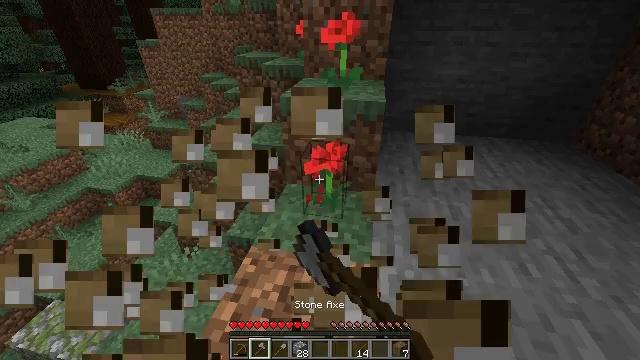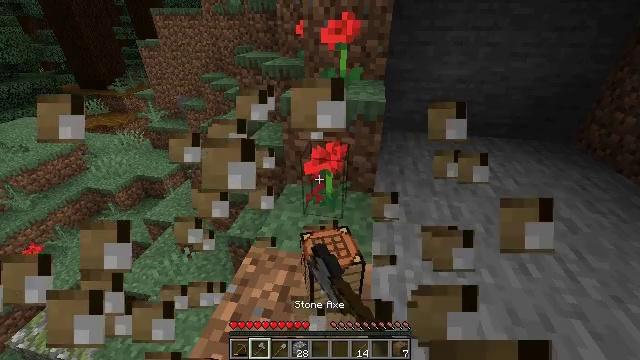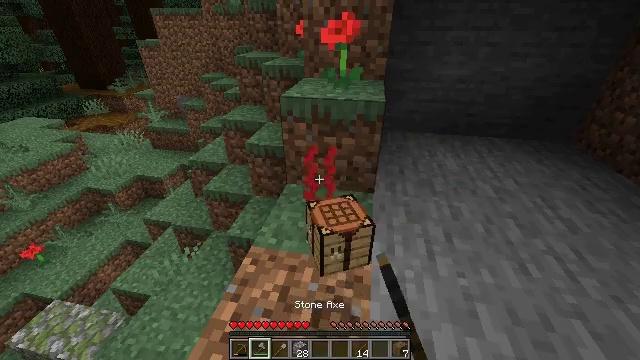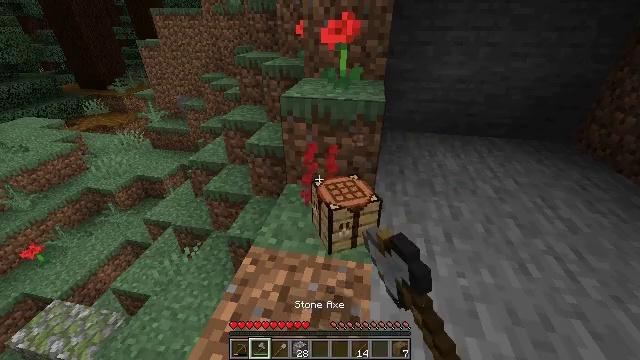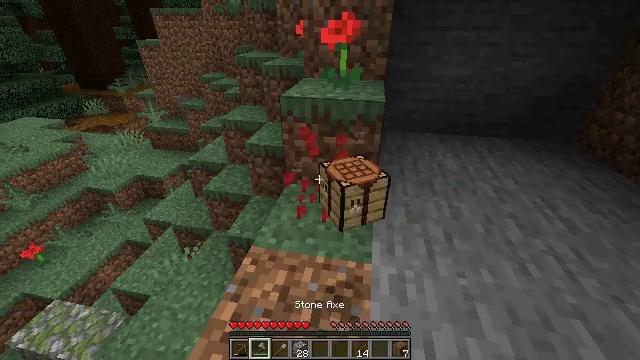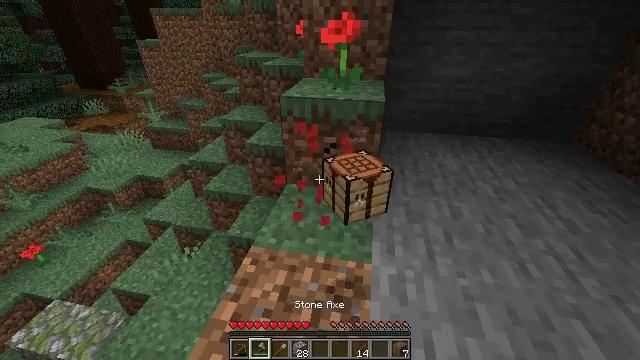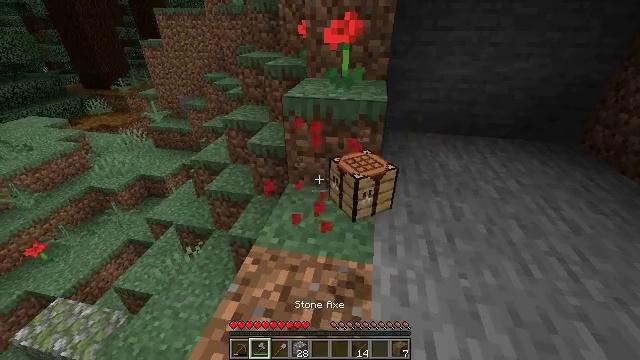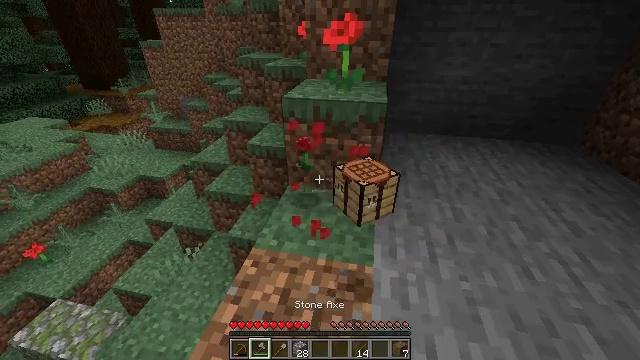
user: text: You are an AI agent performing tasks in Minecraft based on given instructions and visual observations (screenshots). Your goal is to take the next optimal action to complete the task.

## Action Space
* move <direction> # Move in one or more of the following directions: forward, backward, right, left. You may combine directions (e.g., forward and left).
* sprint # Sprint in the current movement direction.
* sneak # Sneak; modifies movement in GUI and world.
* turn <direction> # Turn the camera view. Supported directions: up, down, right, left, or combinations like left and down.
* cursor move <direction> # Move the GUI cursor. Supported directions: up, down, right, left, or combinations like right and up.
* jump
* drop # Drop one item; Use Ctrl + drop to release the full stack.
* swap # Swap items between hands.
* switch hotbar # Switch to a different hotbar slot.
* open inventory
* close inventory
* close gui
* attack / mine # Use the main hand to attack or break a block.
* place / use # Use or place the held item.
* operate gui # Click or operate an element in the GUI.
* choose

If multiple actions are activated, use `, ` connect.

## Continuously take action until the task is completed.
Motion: motion action
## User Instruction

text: Gather poppy from the ground.
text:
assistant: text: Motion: attack / mine
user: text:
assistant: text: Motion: attack / mine
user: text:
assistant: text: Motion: attack / mine
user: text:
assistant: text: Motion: attack / mine
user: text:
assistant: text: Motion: attack / mine
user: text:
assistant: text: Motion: no_op
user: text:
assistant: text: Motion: move forward
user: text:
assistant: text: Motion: no_op